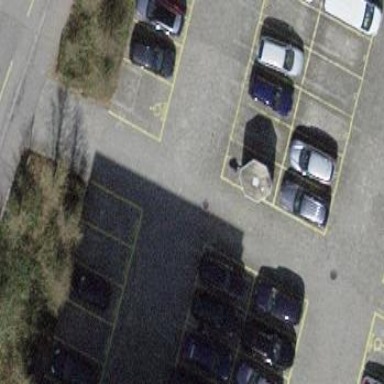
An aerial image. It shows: Parking area.